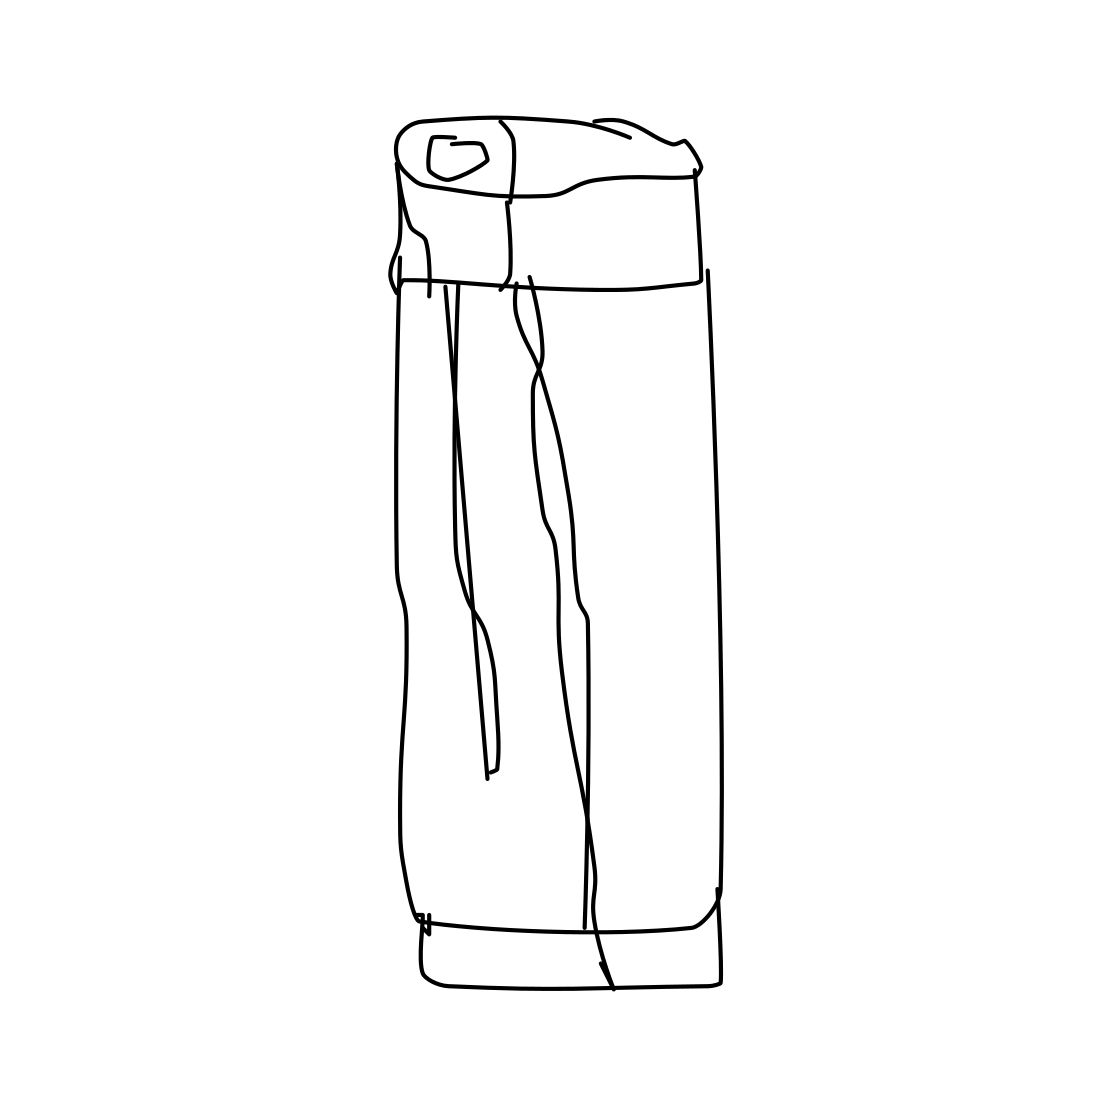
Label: lighter